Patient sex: M
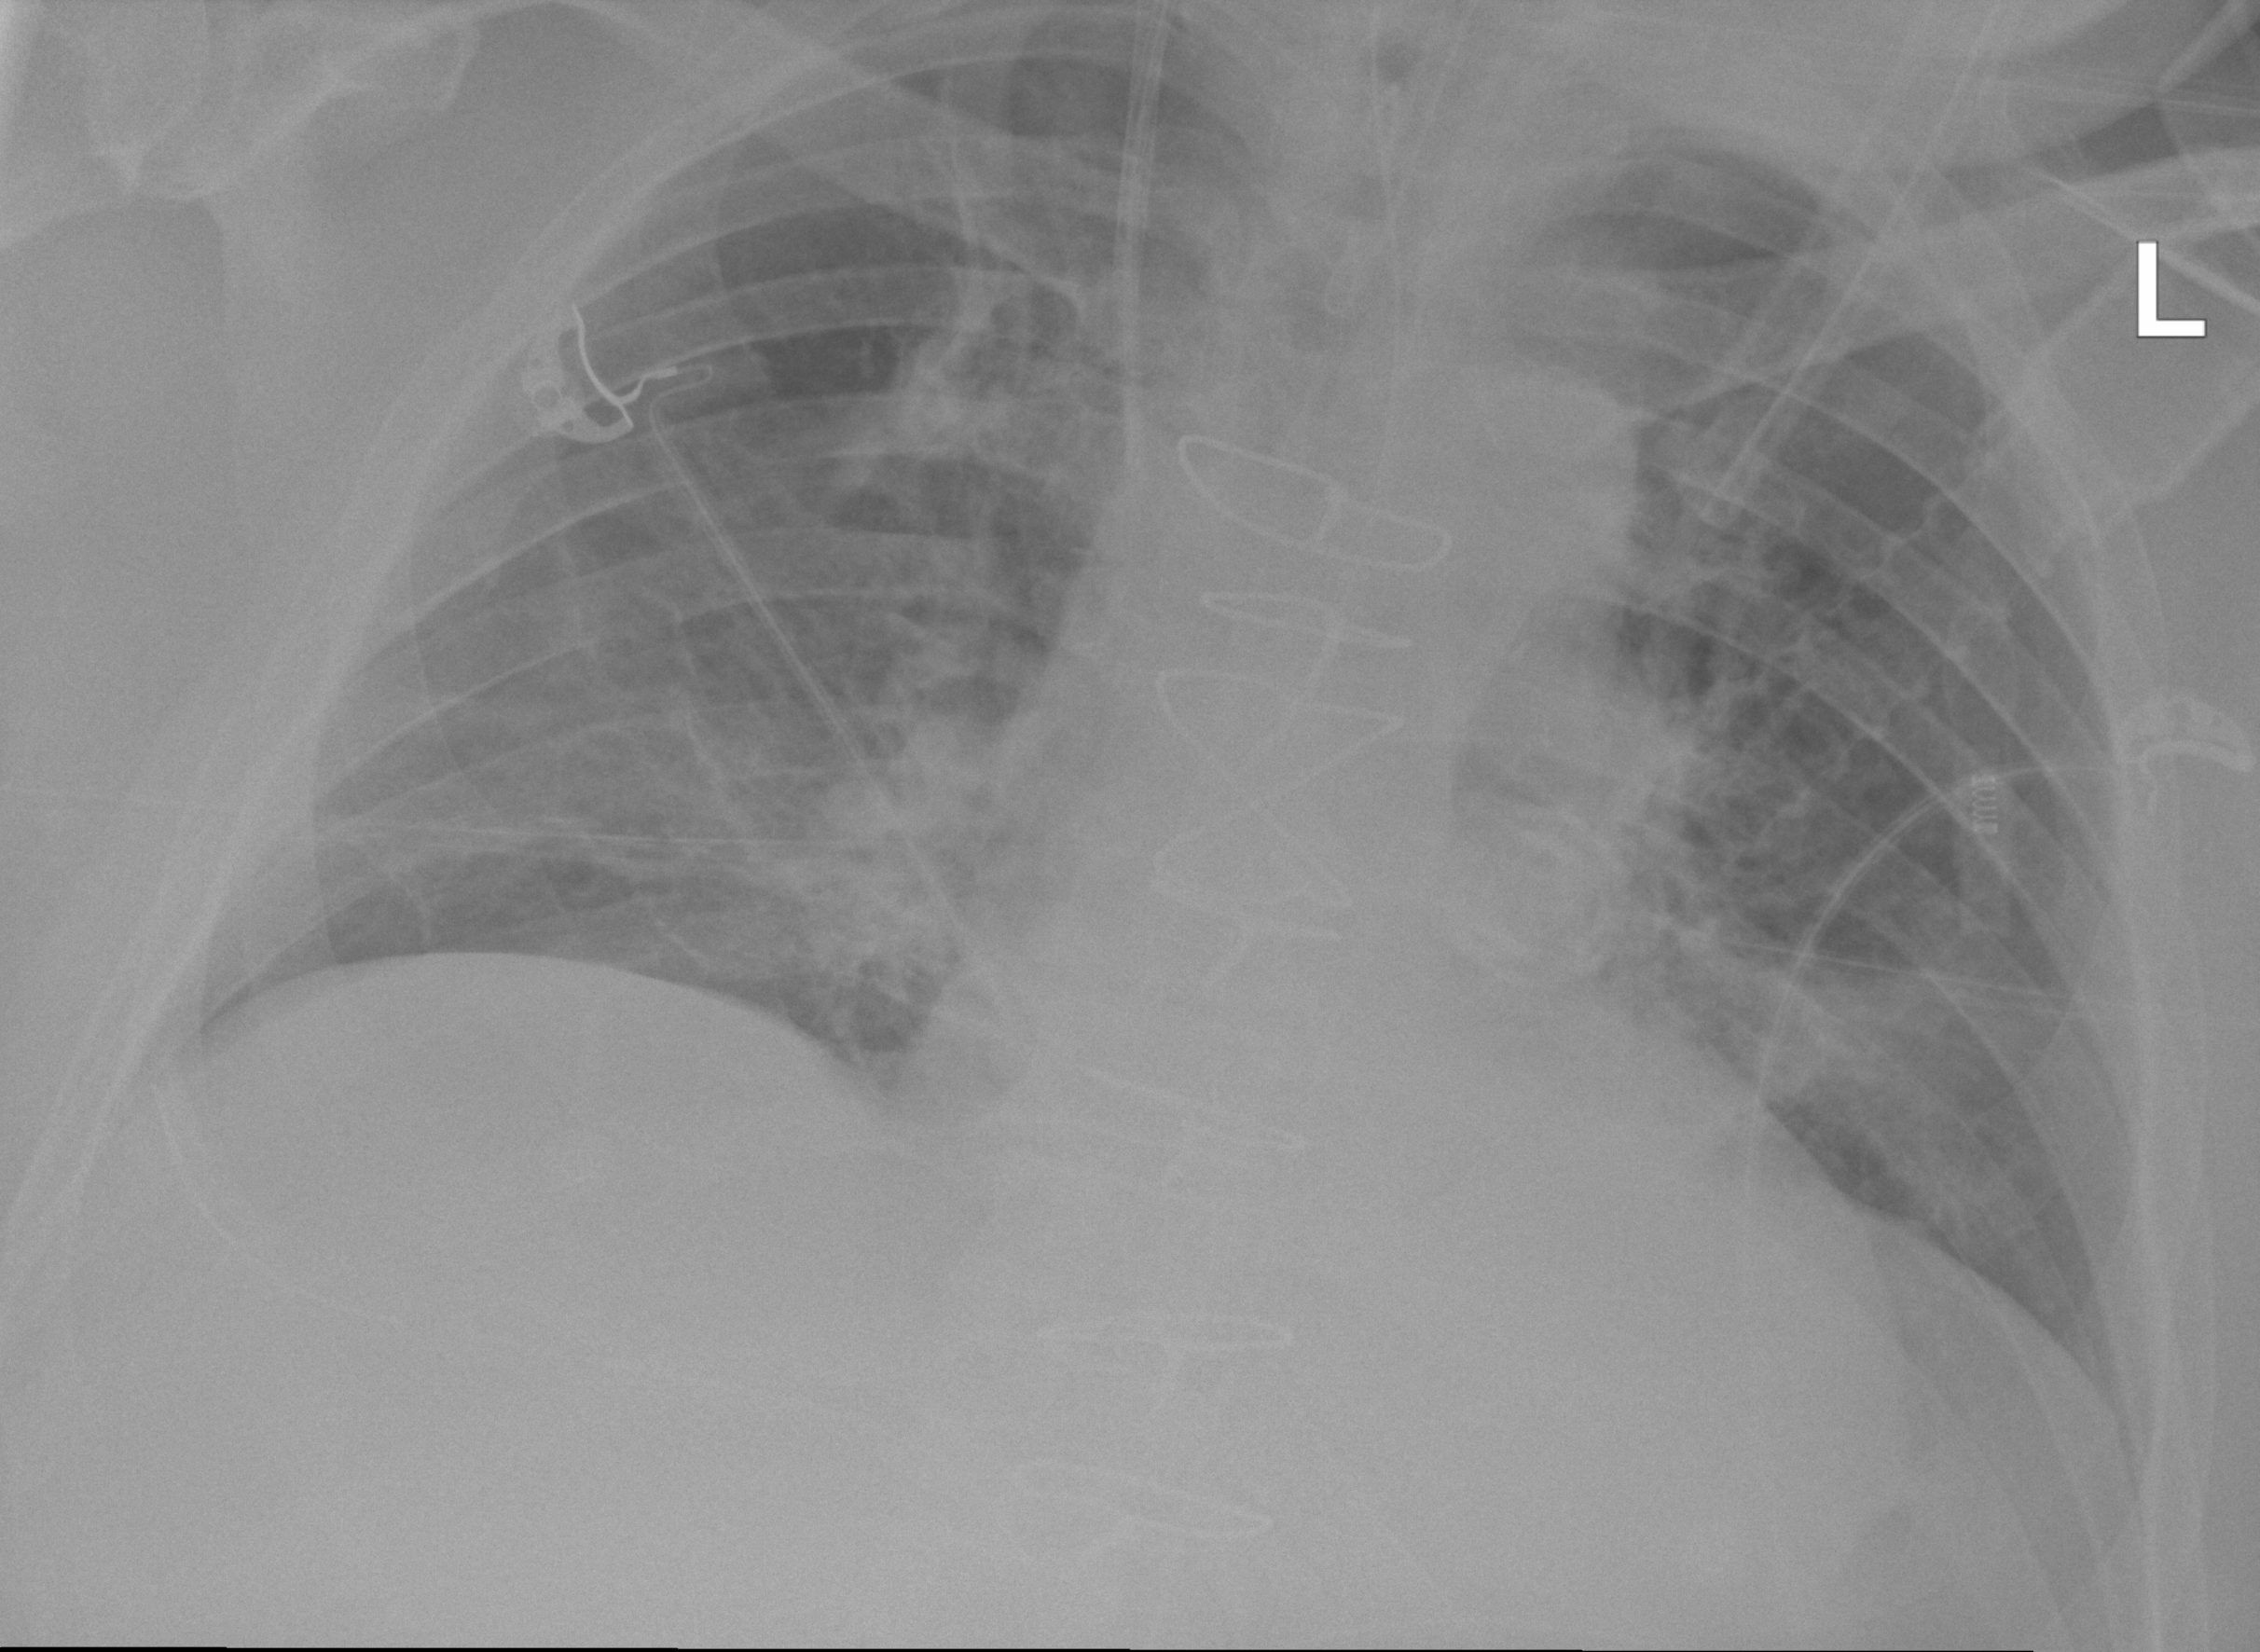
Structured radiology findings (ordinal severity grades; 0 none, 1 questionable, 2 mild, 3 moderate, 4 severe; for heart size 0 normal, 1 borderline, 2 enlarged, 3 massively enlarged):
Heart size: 1
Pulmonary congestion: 2
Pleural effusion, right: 0
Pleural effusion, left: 0
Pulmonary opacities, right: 1
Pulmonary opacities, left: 1
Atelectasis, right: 3
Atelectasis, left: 2